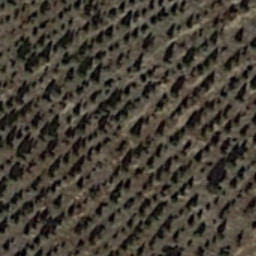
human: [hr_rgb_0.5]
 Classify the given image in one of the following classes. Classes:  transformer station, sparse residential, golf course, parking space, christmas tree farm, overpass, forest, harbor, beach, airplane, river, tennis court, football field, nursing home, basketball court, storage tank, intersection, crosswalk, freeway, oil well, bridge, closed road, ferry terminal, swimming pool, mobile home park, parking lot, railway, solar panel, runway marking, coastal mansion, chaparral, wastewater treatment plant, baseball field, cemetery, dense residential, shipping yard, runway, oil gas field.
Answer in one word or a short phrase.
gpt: christmas tree farm